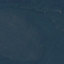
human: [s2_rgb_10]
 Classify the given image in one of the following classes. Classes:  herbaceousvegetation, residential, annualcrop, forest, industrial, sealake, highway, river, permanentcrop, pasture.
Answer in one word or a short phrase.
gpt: Forest